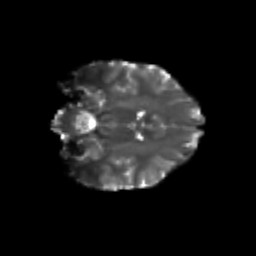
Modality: T2w
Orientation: coronal
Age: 20
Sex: female
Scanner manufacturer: siemens
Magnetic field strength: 3 T
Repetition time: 3.5 s
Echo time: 0.125 s